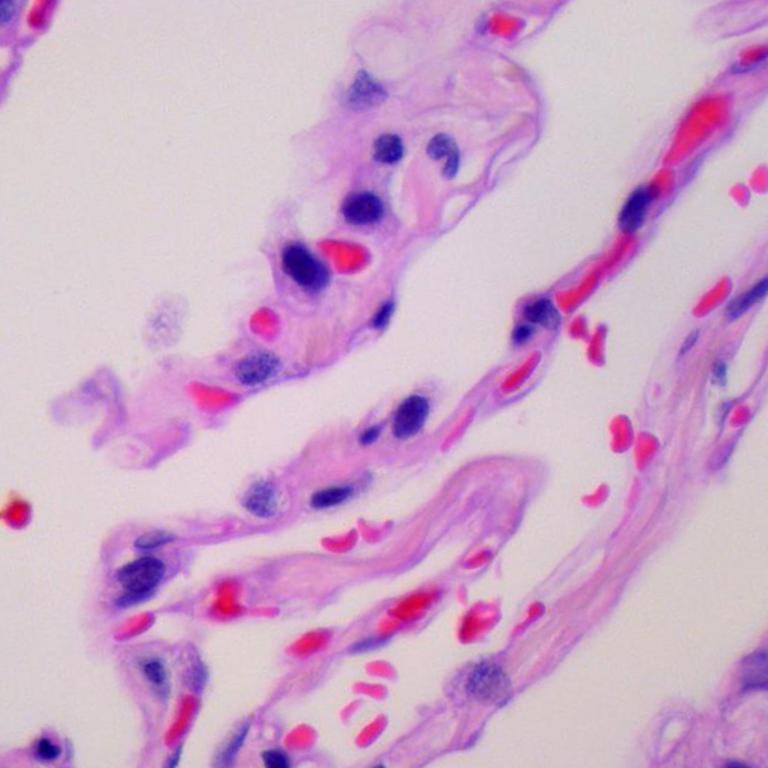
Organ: lung
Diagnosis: benign